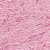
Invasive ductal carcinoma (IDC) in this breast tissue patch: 1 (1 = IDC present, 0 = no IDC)